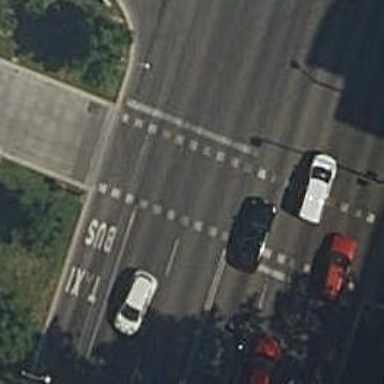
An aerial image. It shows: Crossing with traffic signals.